Interaction volume radius: 5 \u00c5
Interaction volume height: 25 \u00c5
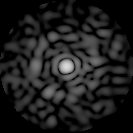
Disorder parameter: 0.8152